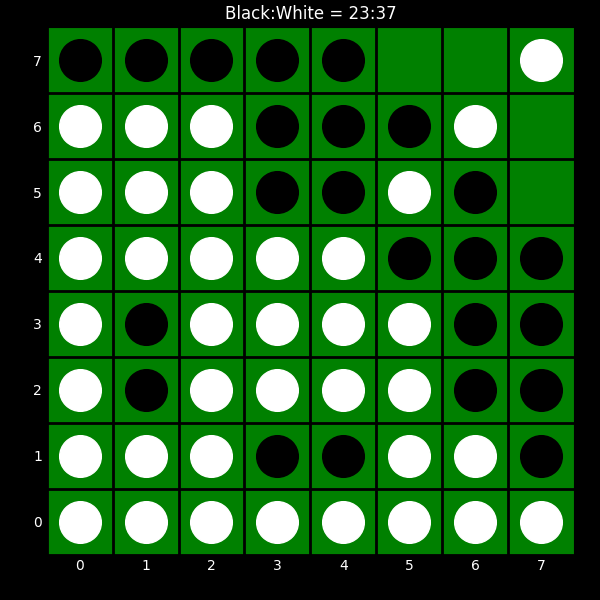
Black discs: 23
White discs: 37